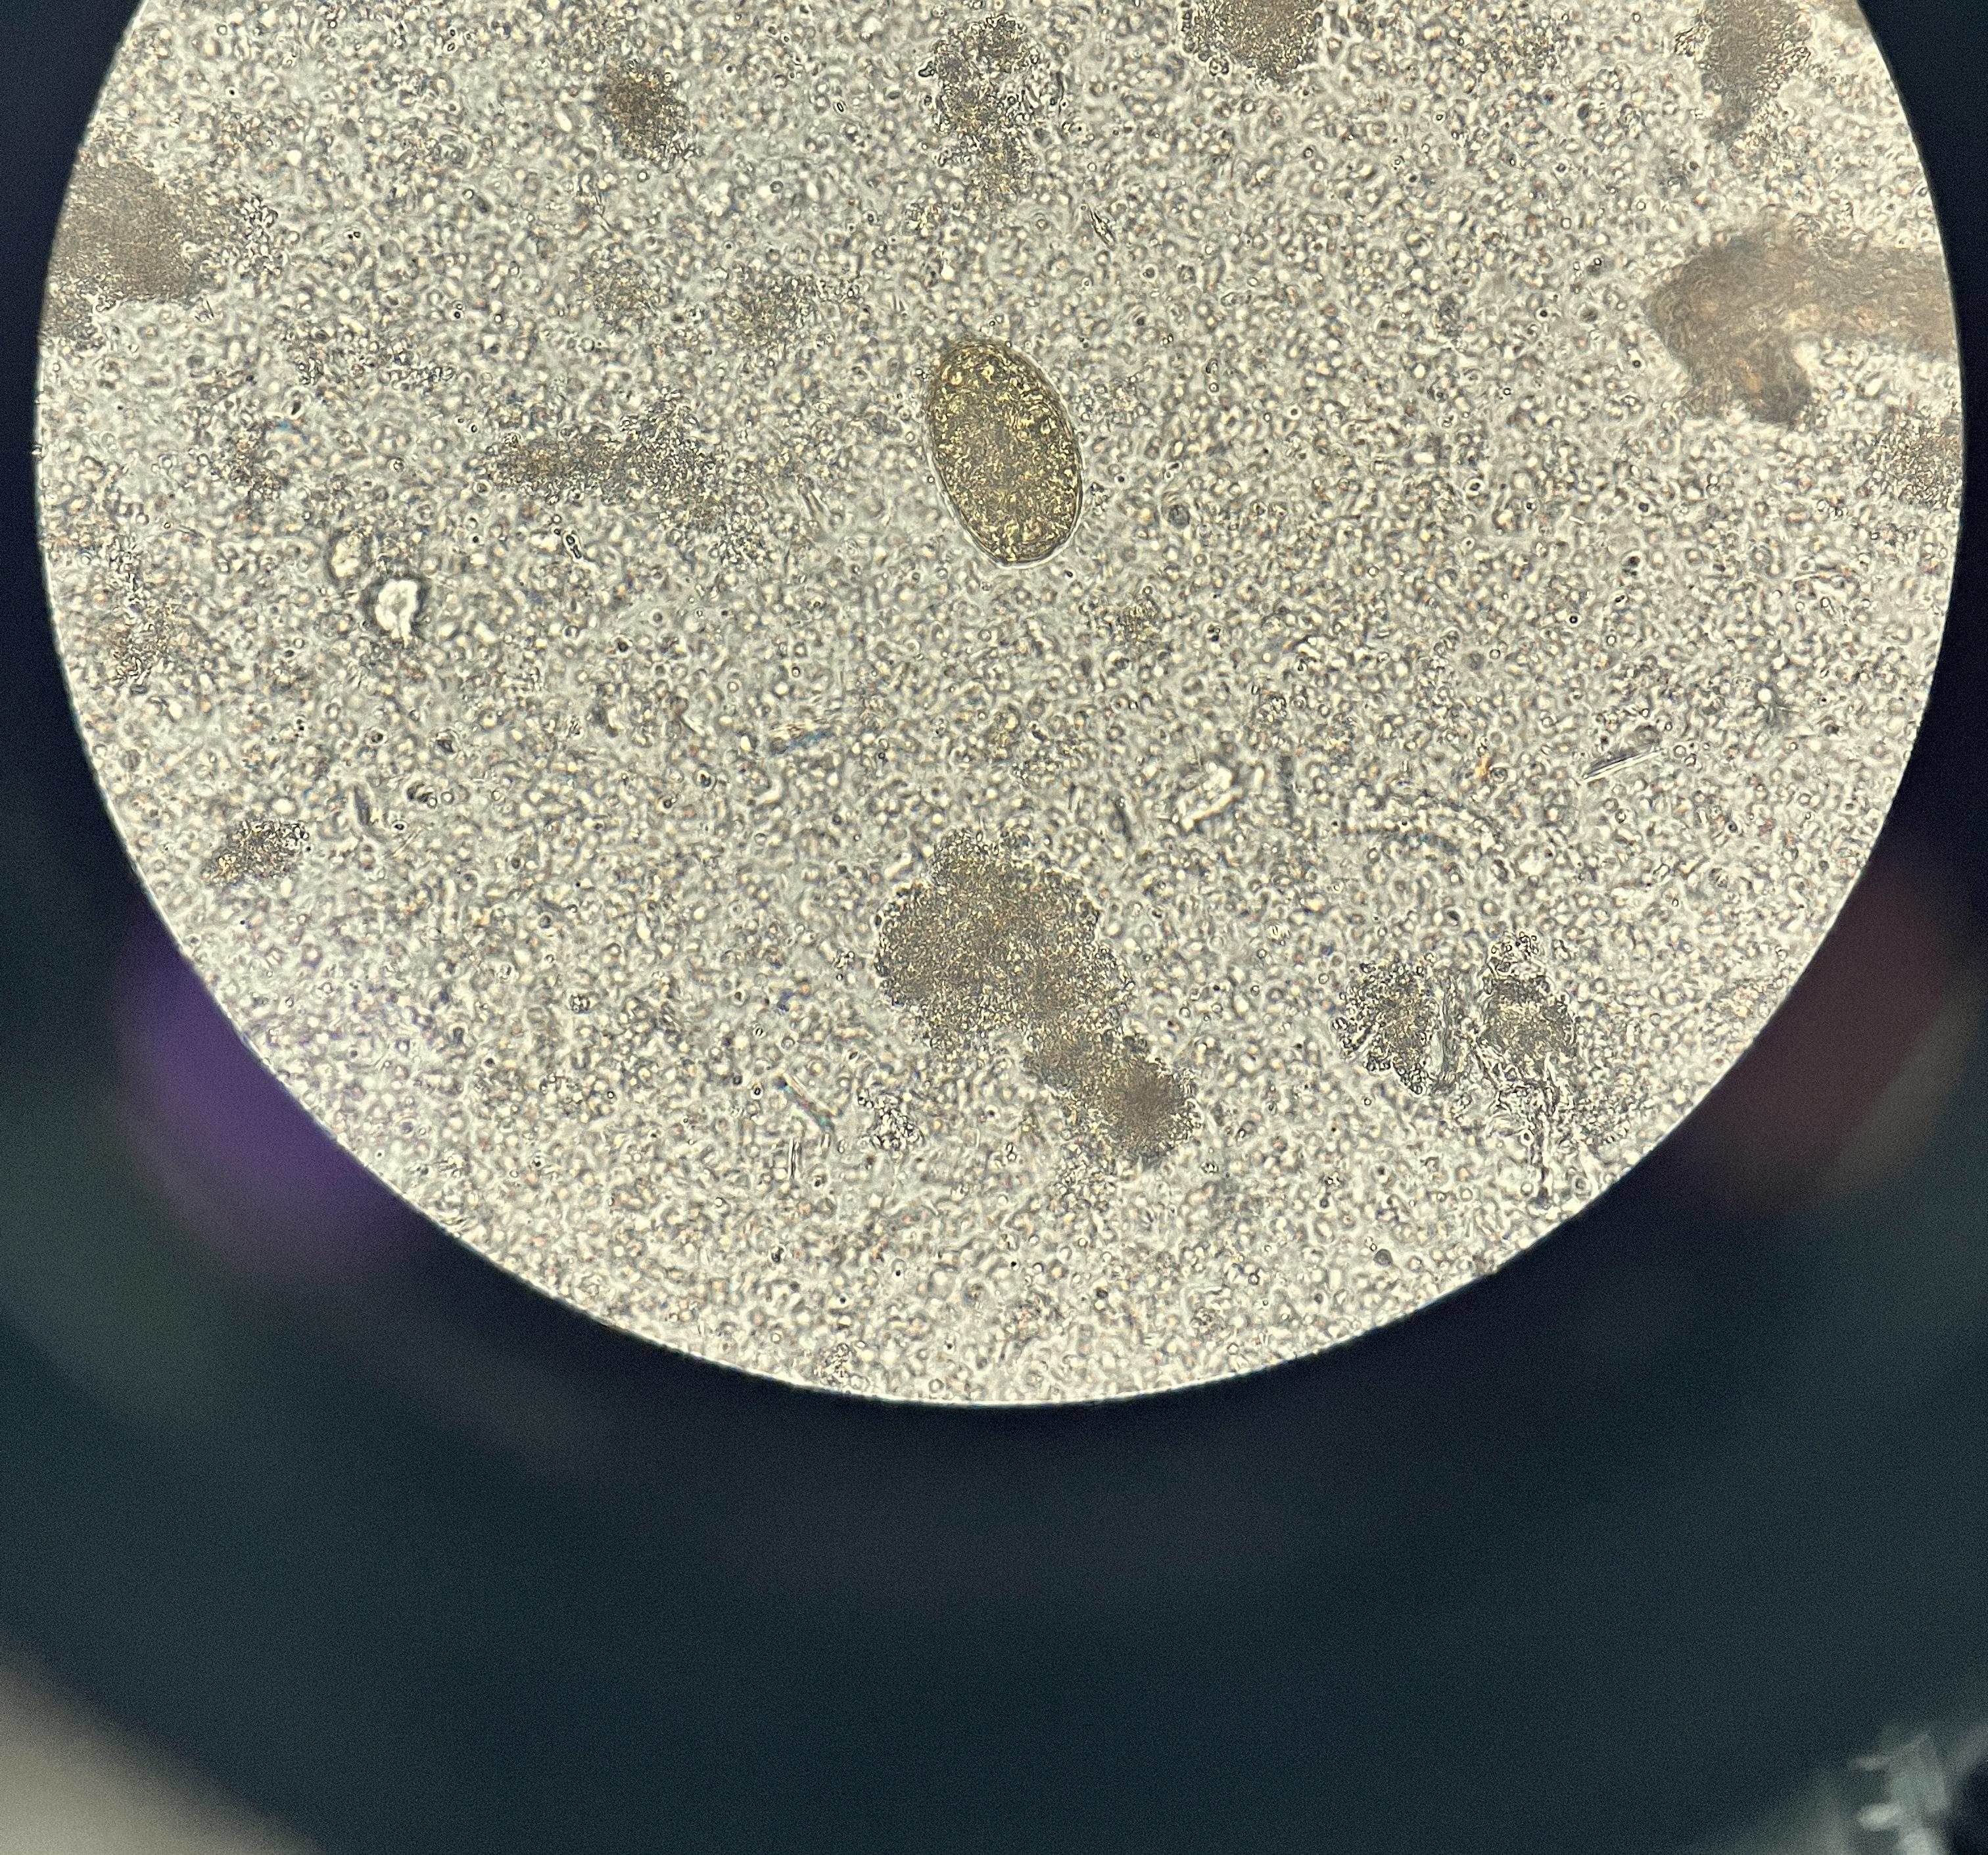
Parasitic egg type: Paragonimus spp